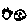
Label: moon